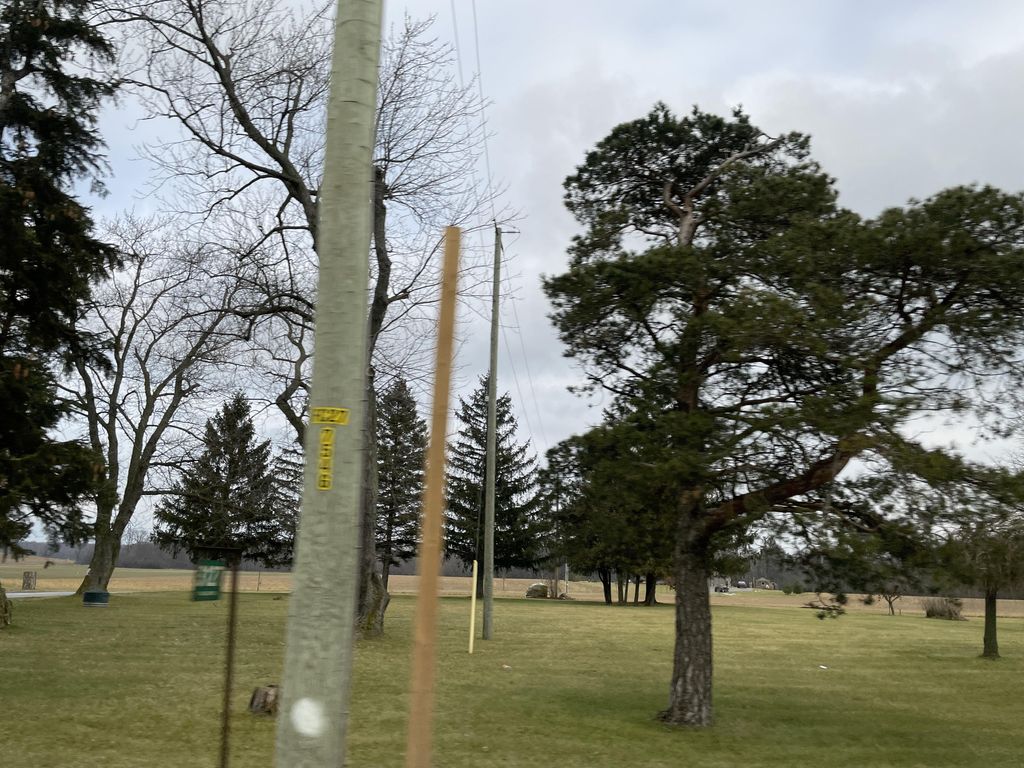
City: kitchener-waterloo